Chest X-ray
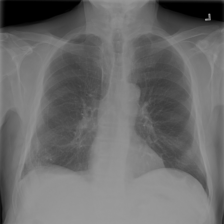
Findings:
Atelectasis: negative
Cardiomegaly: negative
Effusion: negative
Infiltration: negative
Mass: negative
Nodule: negative
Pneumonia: negative
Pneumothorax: negative
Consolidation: negative
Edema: negative
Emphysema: negative
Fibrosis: negative
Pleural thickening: negative
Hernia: negative